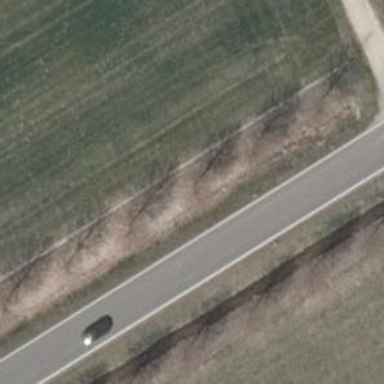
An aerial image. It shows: Row of broadleaved trees.